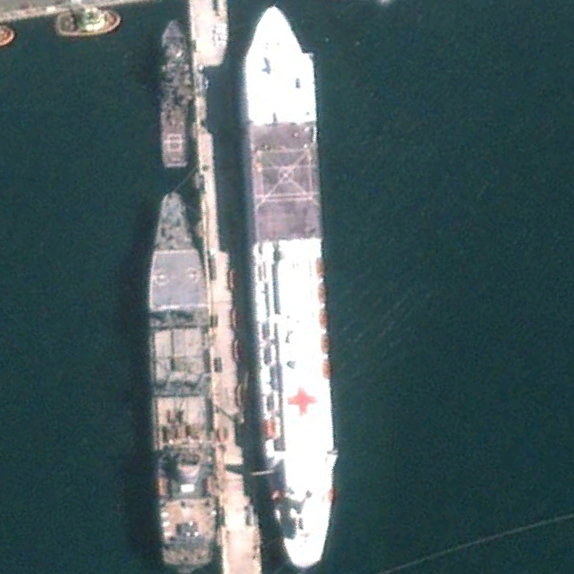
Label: civil